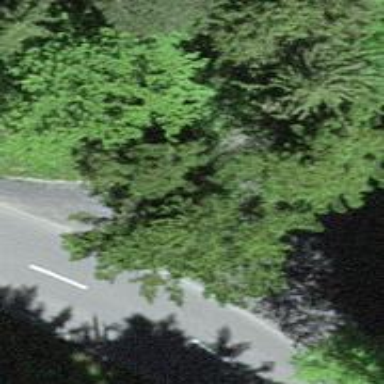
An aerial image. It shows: Rest area along the road.